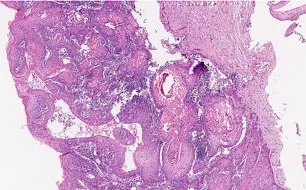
Microscopic pattern of verrucous carcinoma of the vulva. (A) Low-power view of verrucous carcinoma of the vulva showing nests and islands of well- differentiated squamous epithelial cells embedded in a dense stroma.
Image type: pathology (h&e)